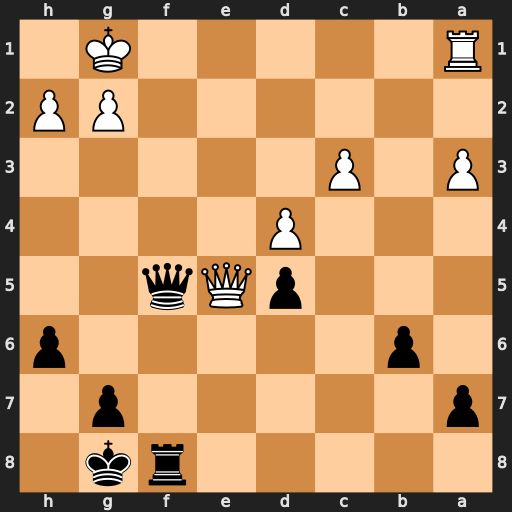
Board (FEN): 5rk1/p5p1/1p5p/3pQq2/3P4/P1P5/6PP/R5K1
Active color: b
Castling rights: -
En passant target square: -
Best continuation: Qf2+ Kh1 Qf1+ Rxf1 Rxf1#